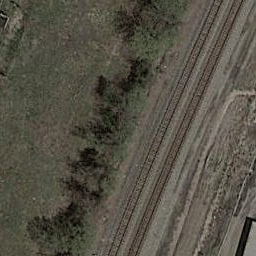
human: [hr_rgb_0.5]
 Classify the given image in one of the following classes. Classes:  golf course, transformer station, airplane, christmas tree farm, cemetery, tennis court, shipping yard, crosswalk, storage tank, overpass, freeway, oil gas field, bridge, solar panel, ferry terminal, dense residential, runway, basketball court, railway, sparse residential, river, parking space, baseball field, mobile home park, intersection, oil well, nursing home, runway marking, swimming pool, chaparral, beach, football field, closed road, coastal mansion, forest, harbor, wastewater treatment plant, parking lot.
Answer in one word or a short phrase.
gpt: railway